Question: <URL>
I tried to narrow it down to just whats important. I have a canvas arc which is 272 degrees accomplished with an offset. When the green animated arc reaches 135 degrees, it looks like this in Chrome and maybe other browsers:

Usually the entered value will not be exactly that, so it skips past the glitch very fast. But it would be really amazing if I could get rid of it completely. I am fairly new to canvas and don't know what to try. Thanks!!
Relevant JS:
'''
function setGauge(valForGauge, val, distance){
var time = 500;
time = time / (Math.abs(valForGauge - preValForGauge));
if (valForGauge > preValForGauge) {
var animate = setInterval(function(){
if (preValForGauge == valForGauge)
clearInterval(animate);
else {
preValForGauge++;
drawValueArc(preValForGauge);
}
}, time);
} else if (valForGauge < preValForGauge) {
var animate2 = setInterval(function(){
if (preValForGauge == valForGauge)
clearInterval(animate2);
else {
preValForGauge--;
drawValueArc(preValForGauge);
}
}, time);
} else if (valForGauge == 0 || valForGauge == preValForGauge) {
preVal = val;
}
}
function drawValueArc(val) {
drawArc(ctx2, 57, 32, "rgb(230, 230, 230)", startRadians, endRadians);
drawArc(ctx2, 57, 31, "#27AE60", startRadians, val);
}
function drawArc(ctx, radius, width, color, start, end) {
ctx.beginPath();
ctx.arc(cx, cy, radius, (startRadians + offset) * deg2rad, (end + offset) * deg2rad, false);
ctx.strokeStyle = color;
ctx.lineWidth = width;
ctx.stroke();
'''
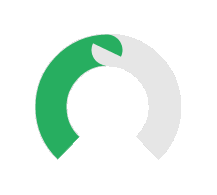
Answer: This is clearly a bug with Chrome's (and Canary) implementation. If works fine in FireFox (Aurora). In Safari it's fine (although it took one year for it to animate it). Opera works fine too.
You should report the bug to Google from the browser (here is how):
<URL>
You can try this solution as a work-around:
'''
var deg2rad = Math.PI / 180.001; //179.999
'''
Updated fiddle incl. workaround:
<URL>
There are many issues with the arc method in Chrome, some may or may not be related:
<URL>
<URL>
<URL>